Question: I have run into some odd behavior of UIBarButtonItem/UINavigationBar when I attempt to restore the state of a UINavigationController between launches.
The below code snippet shows how I restore the state of a navigation controller. This code snippet is executed in the method.
'''
NSUserDefaults *ud = [NSUserDefaults standardUserDefaults];
if ([ud objectForKey:HBStateRestorationQuoteSelection]) {
NSInteger index = [ud integerForKey:HBStateRestorationQuoteSelection];
// Fetch Quote
NSDictionary *quote = [self.quotes objectAtIndex:index];
// Initialize Quote View Controller
HBQuoteViewController *vc = [[HBQuoteViewController alloc] initWithNibName:@"HBQuoteViewController" bundle:[NSBundle mainBundle]];
vc.quote = quote;
// Push Quote View Controller Onto Navigation Stack
[self.navigationController pushViewController:vc animated:NO];
}
'''
The result is that the back button title is truncated for some reason. This behavior is not present when the navigation controller is used in a normal fashion.
Note that the truncation is not due to the size of the title in the navigation bar. As I mentioned before, the title of the back bar button is displayed normal when I don't use this state restoration logic.
I also tried putting the restoration code in the method or changing the title of the back bar button by creating a custom back bar button, but none of these approaches solve the problem.

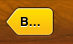
Answer: I suspect the problem is due to pushing the controller before the parent has a view showing. I believe you may have some success with the following although its a bit of work.
- when you are going to restore state, then hide the navigation bar in the root view controller, and present the launch image instead of your normal content.- when the root view controller gets "viewDidAppear", then use a dispatch block on the main queue, and push other controllers, also configured to hide the navigation bar and showing the launch image.- when you get to the view controller that is SUPPOSE to be shown, at that point show the real view and enable showing the Navigation bar.
This is a compressed way of doing more or less what the system is doing, always having the parent view at least get to "viewDidAppear" before pushing another view.